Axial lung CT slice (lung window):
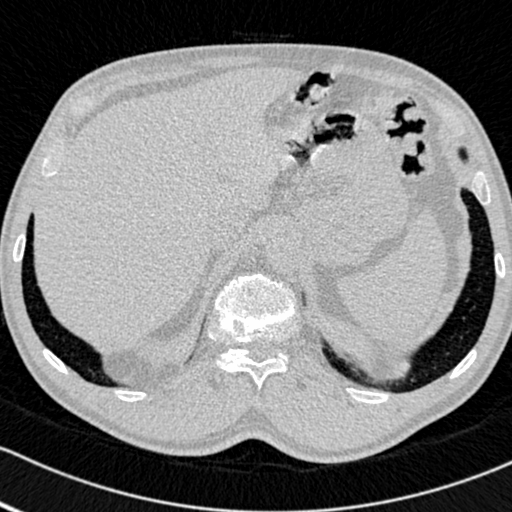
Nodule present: no